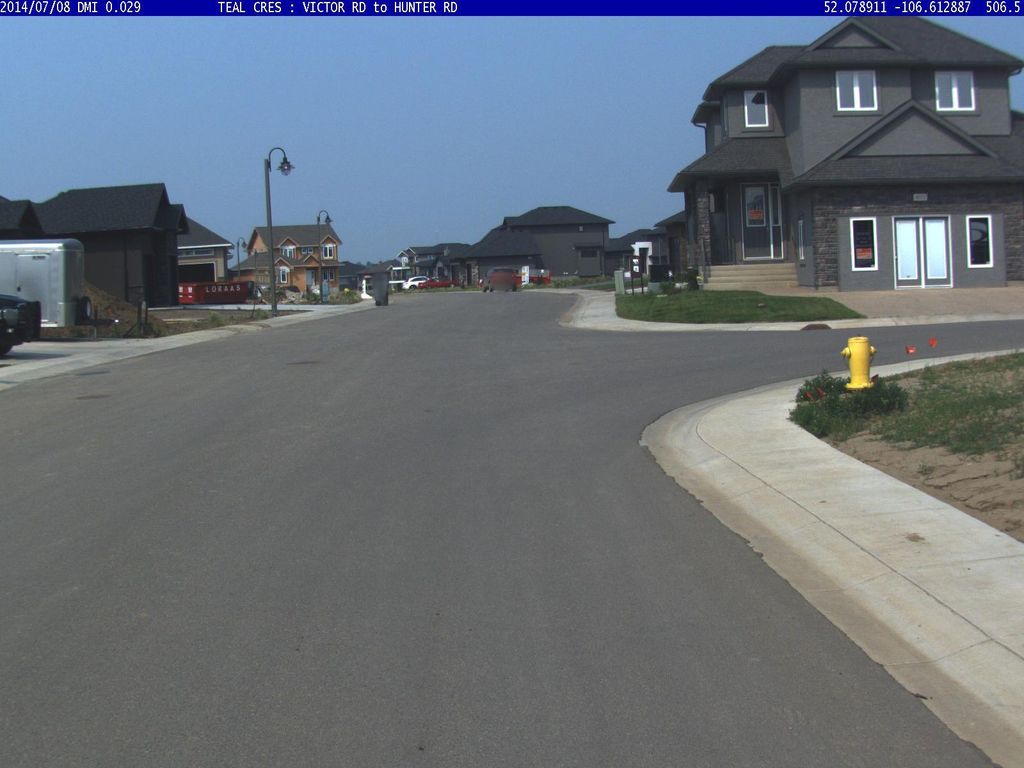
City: saskatoon